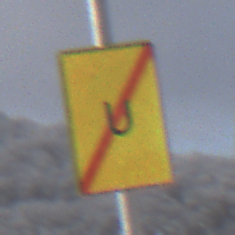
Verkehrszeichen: EndeUmleitung
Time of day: MorningAfternoon
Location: Outdoor (Nature)
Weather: PartlyCloudy
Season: Winter
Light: Natural